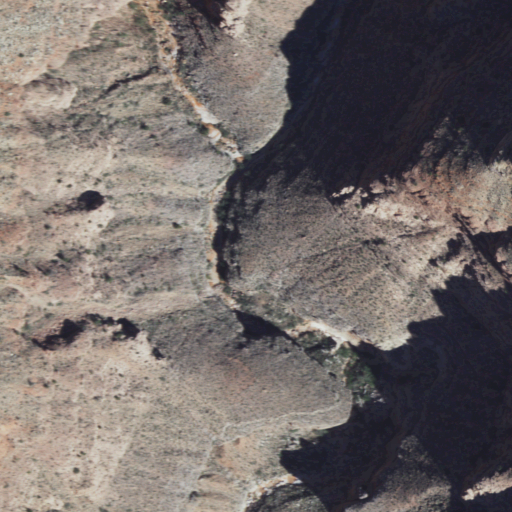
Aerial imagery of plain(s) in Arizona named Sanup Plateau containing shrub and barren land